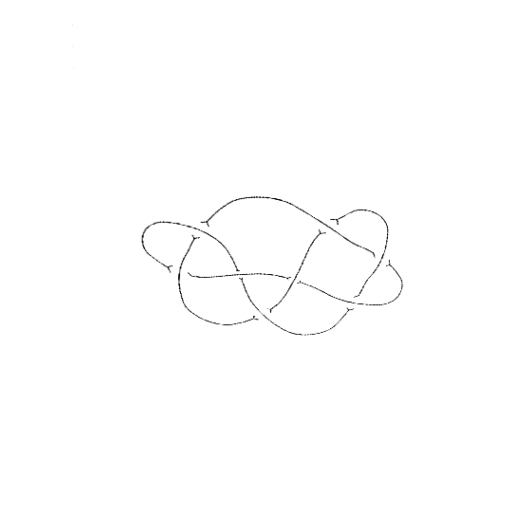
Crossing number: 8